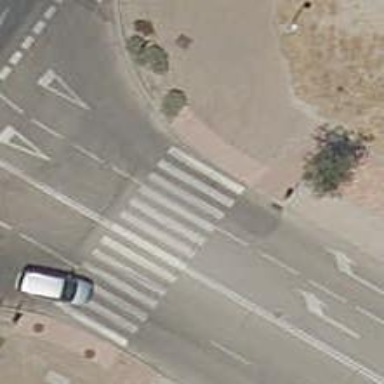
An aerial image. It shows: Marked crossing on the road.